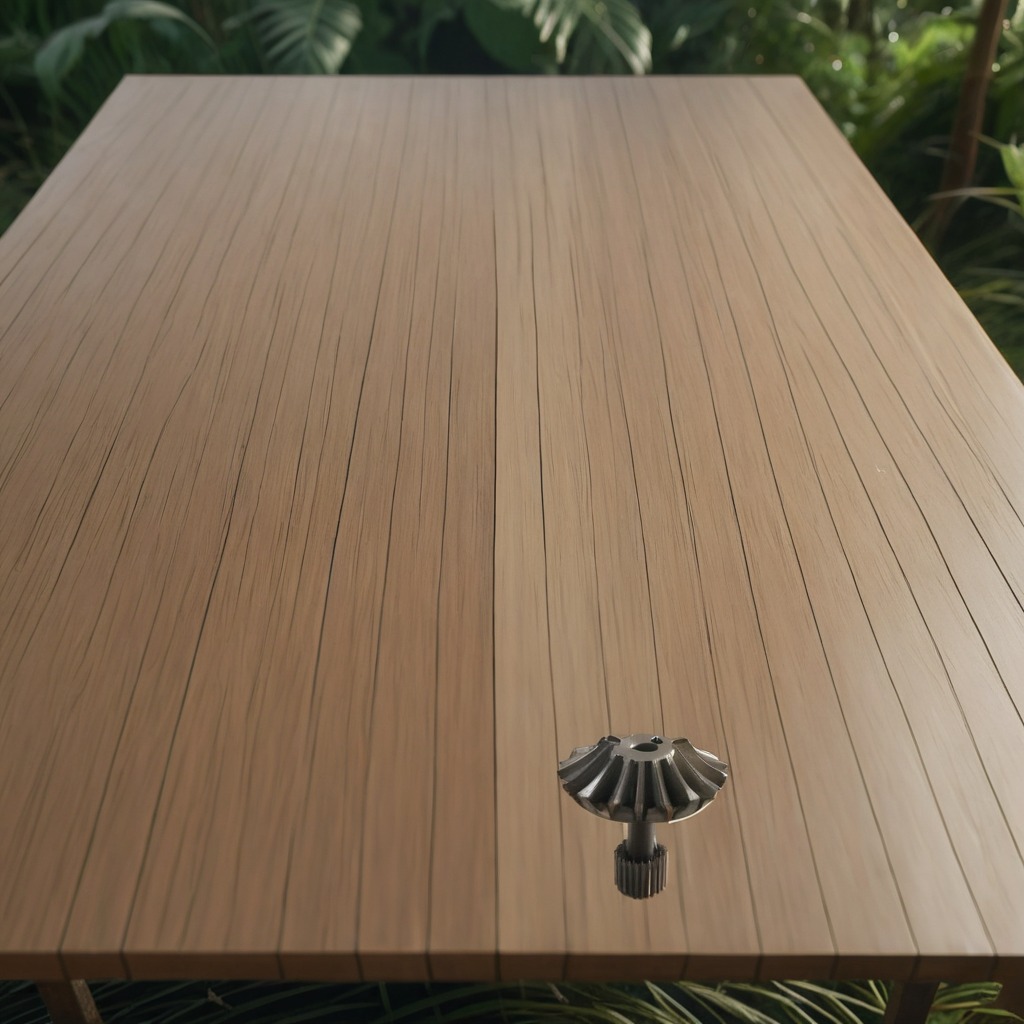
A steel gear with teeth is lying on a wooden table inside a jungle field workshop tent humid ambient light worn but